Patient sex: M
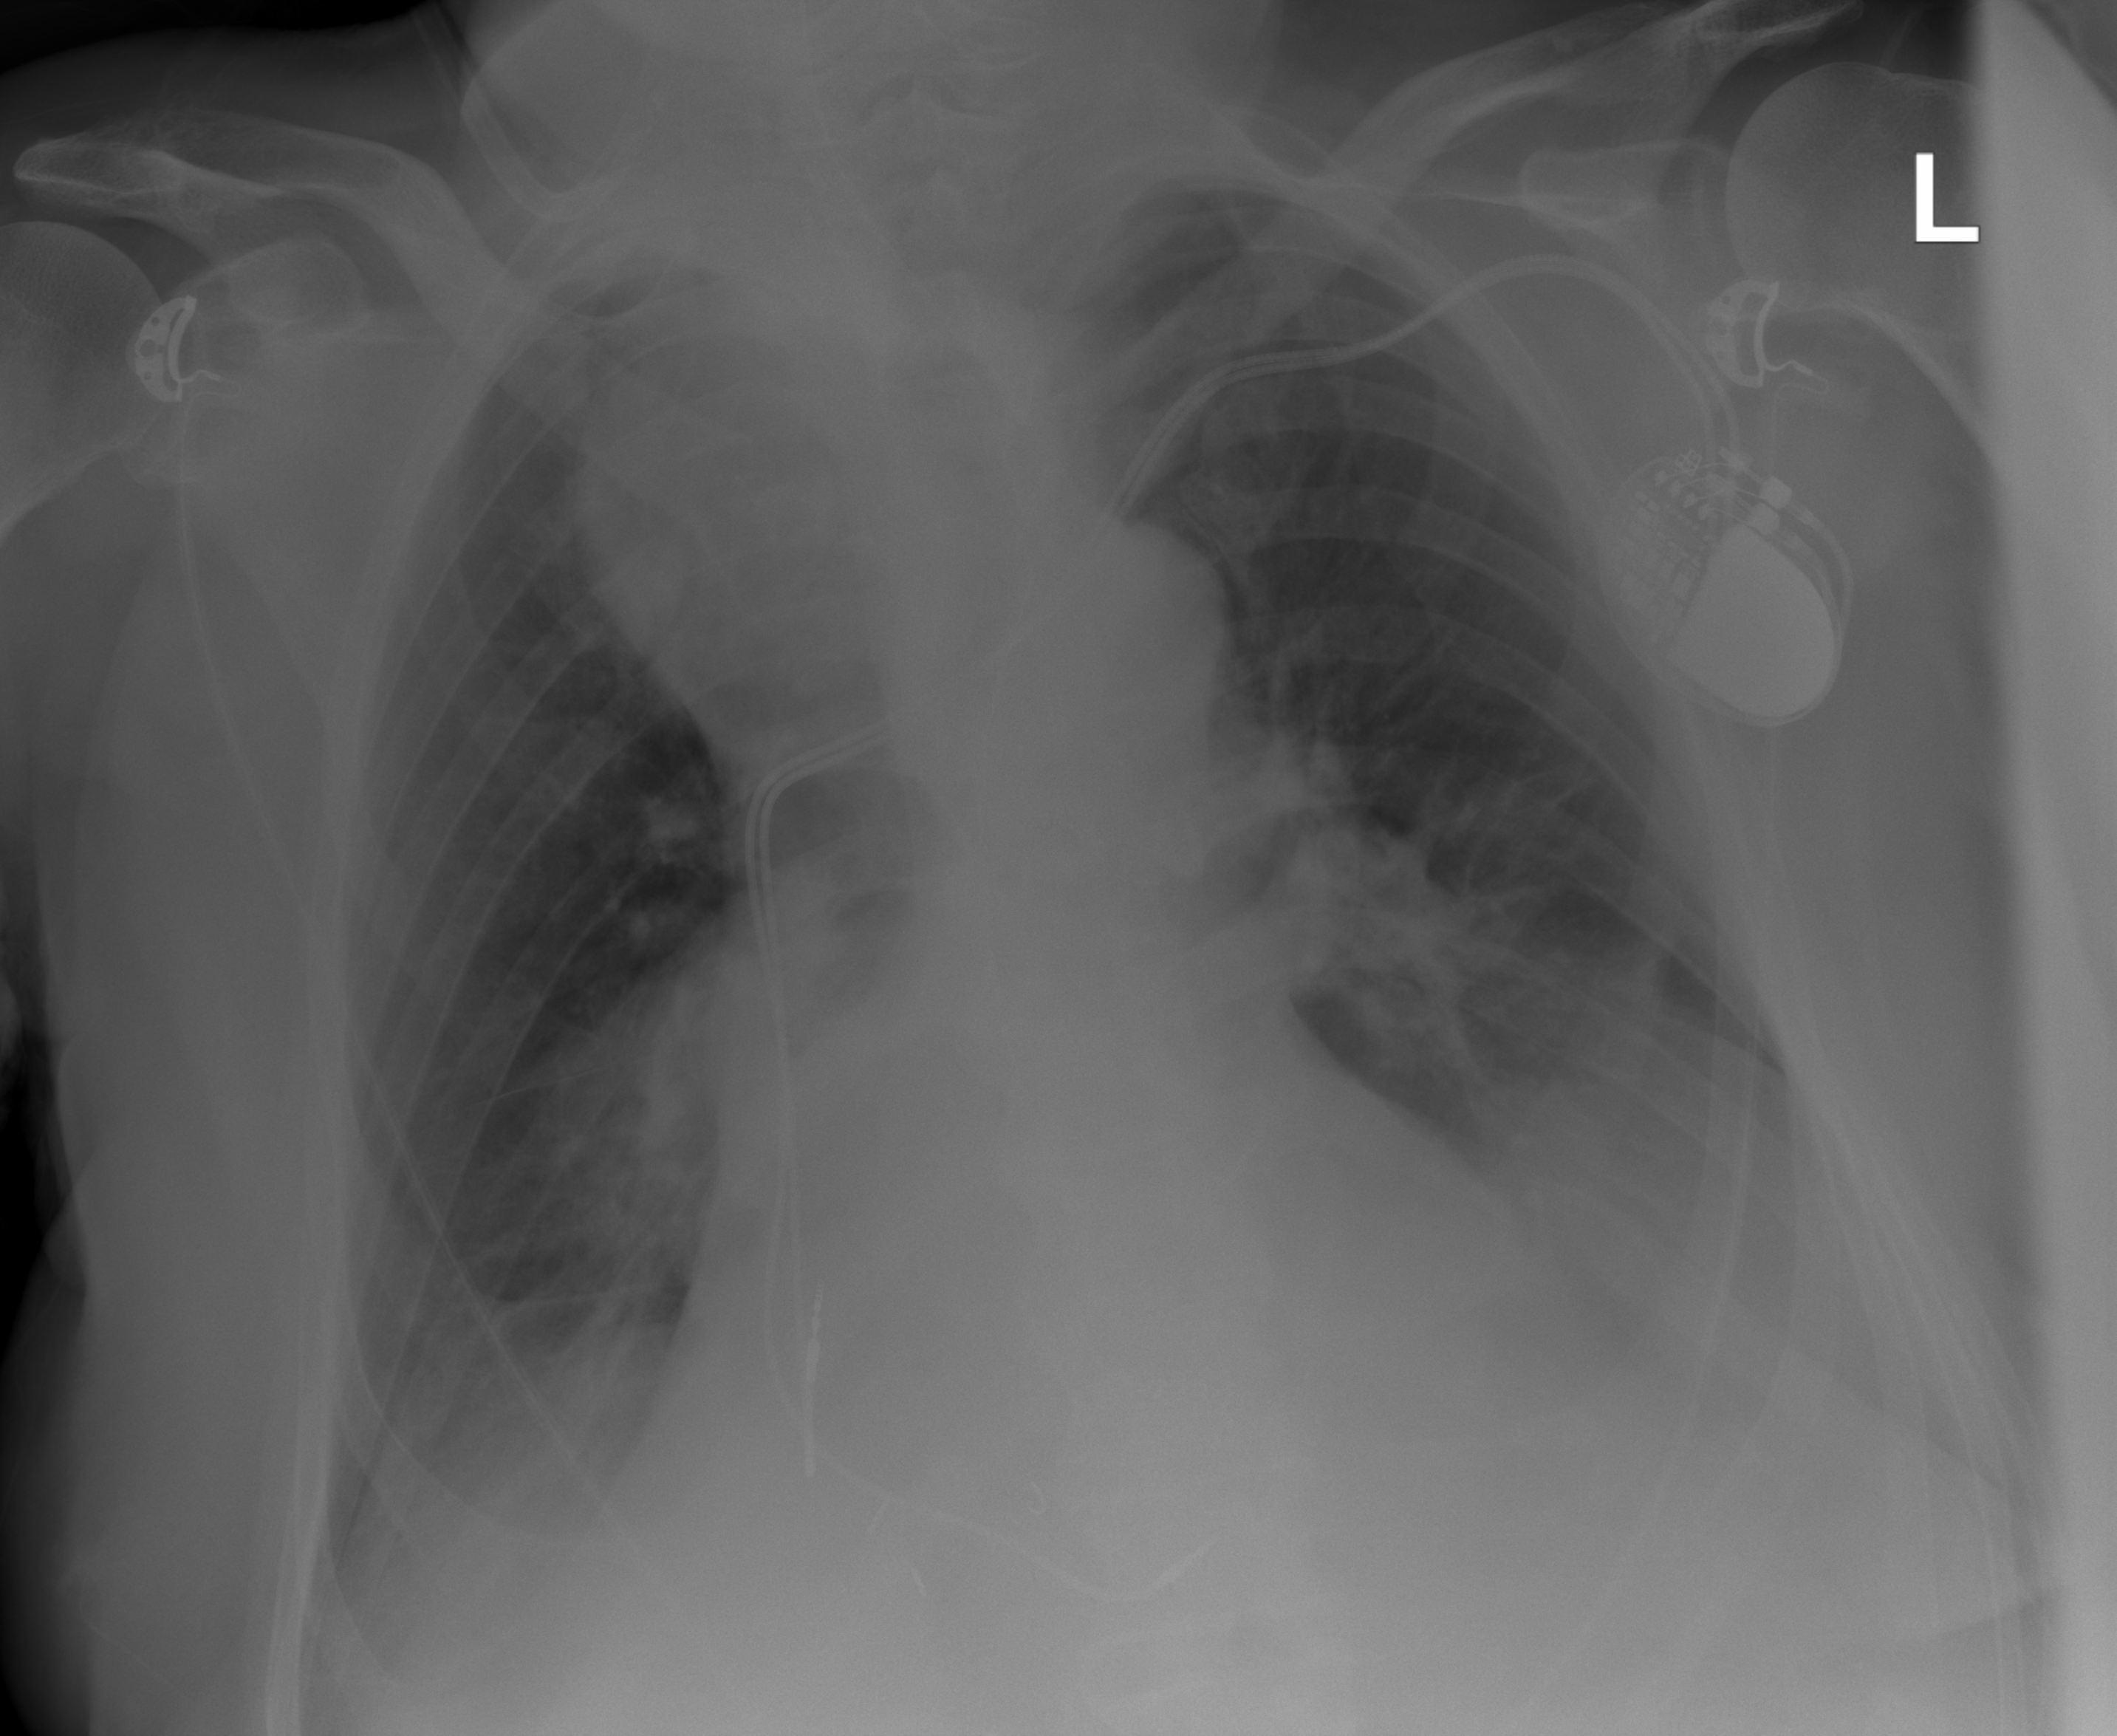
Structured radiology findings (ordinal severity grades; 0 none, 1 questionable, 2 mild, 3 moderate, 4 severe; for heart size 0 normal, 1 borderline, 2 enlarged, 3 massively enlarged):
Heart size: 2
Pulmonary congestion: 0
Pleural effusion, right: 2
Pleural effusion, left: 2
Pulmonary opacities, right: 2
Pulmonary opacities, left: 0
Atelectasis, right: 2
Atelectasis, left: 2